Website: apple
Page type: payment
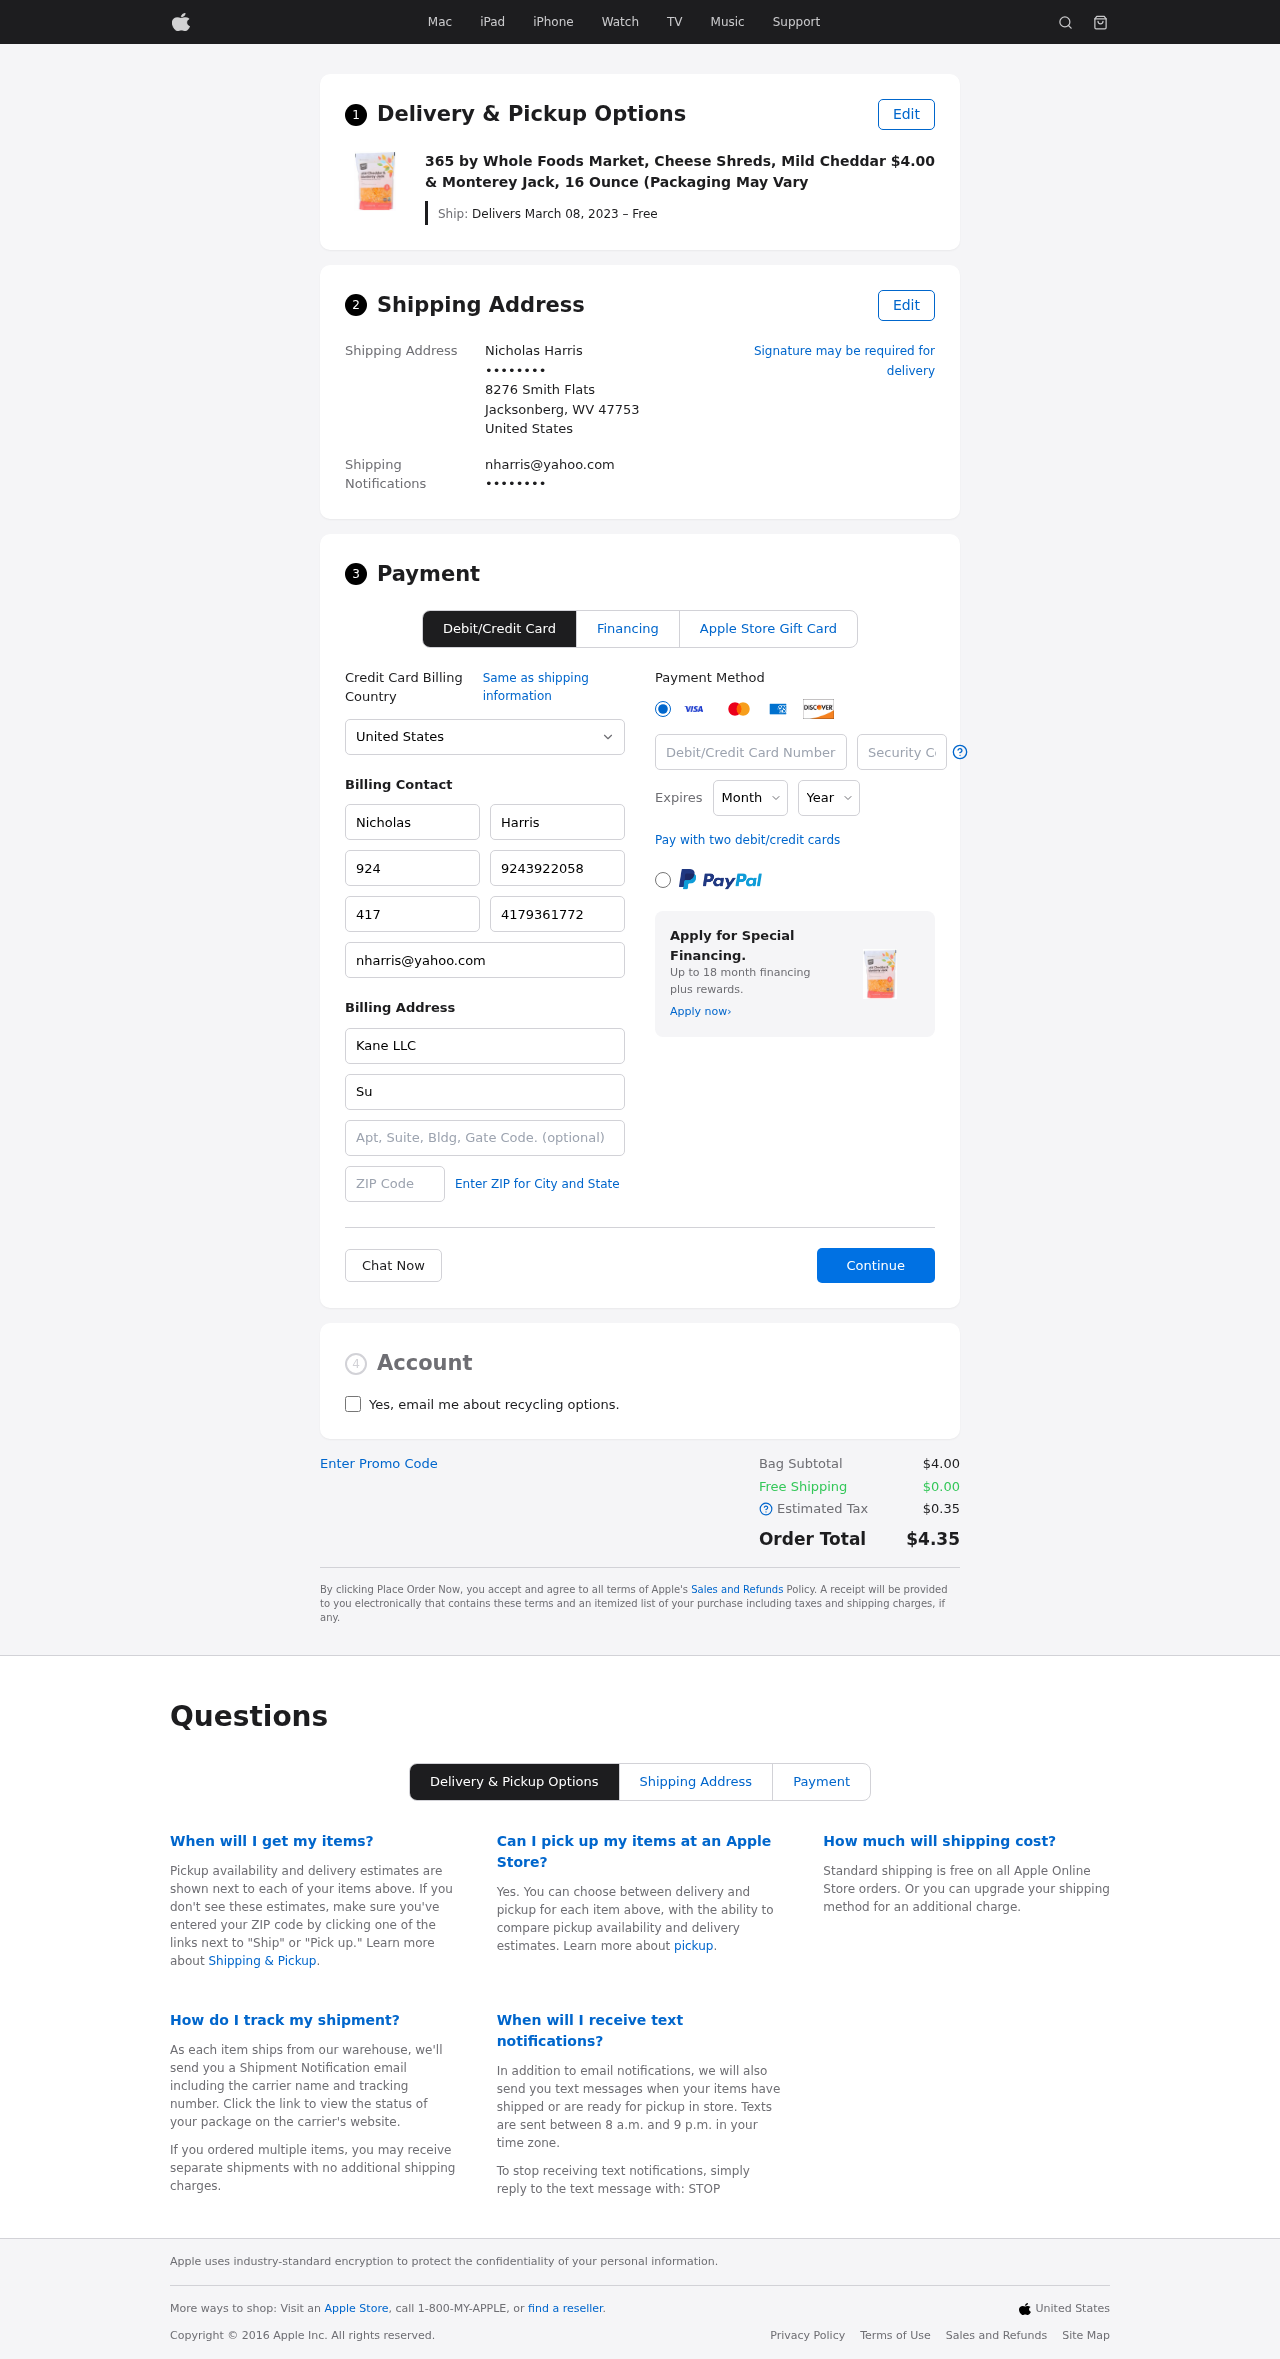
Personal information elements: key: PII_CARD_CVV
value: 3457
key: PII_CARD_EXPIRY_MONTH
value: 11
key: PII_CARD_EXPIRY_YEAR
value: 30
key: PII_CARD_NUMBER
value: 3770 4535 6043 257
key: PII_CITY_STATE_ZIP
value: Jacksonberg, WV 47753
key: PII_COMPANY
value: Kane LLC
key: PII_COUNTRY
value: United States
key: PII_EMAIL
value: nharris@yahoo.com
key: PII_EMAIL2
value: nharris@yahoo.com
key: PII_FIRSTNAME
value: Nicholas
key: PII_FULLNAME
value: Nicholas Harris
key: PII_LASTNAME
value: Harris
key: PII_PHONE3
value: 9243922058
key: PII_PHONE_ALT
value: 4179361772
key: PII_PHONE_ALT_AREA
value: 417
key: PII_PHONE_AREA
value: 924
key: PII_POSTCODE2
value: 50517
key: PII_SECURITY_CODE
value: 34287
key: PII_STREET
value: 8276 Smith Flats
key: PII_STREET2
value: Suite 626
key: PII_PHONE
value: ••••••••
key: PII_PHONE2
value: ••••••••
Product elements: key: PRODUCT1_NAME
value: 365 by Whole Foods Market, Cheese Shreds, Mild Cheddar & Monterey Jack, 16 Ounce (Packaging May Vary
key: PRODUCT1_PRICE
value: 4
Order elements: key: ORDER_DELIVERY_DATE
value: Delivers March 08, 2023 – Free
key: ORDER_SUBTOTAL
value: $4.00
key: ORDER_SHIPPING_COST
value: $0.00
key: ORDER_TAX
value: $0.35
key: ORDER_TOTAL
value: $4.35